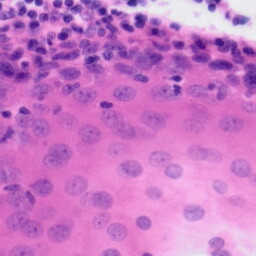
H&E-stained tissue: Tonsil